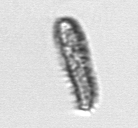
Label: Pseudochattonella_farcimen